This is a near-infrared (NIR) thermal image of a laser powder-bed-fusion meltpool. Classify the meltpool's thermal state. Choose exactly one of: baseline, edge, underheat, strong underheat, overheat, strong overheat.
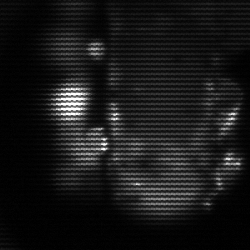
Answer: strong underheat